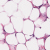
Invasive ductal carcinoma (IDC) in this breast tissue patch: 0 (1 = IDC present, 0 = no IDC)